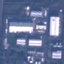
Land use / land cover class: Industrial